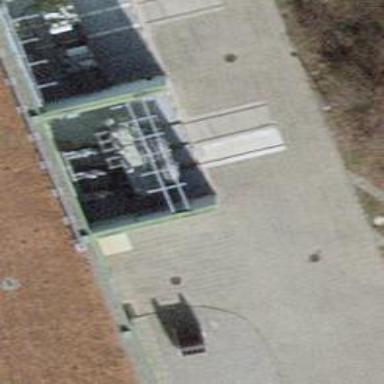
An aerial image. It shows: Transformer is shown.